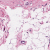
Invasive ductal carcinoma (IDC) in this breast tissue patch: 0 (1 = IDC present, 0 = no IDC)